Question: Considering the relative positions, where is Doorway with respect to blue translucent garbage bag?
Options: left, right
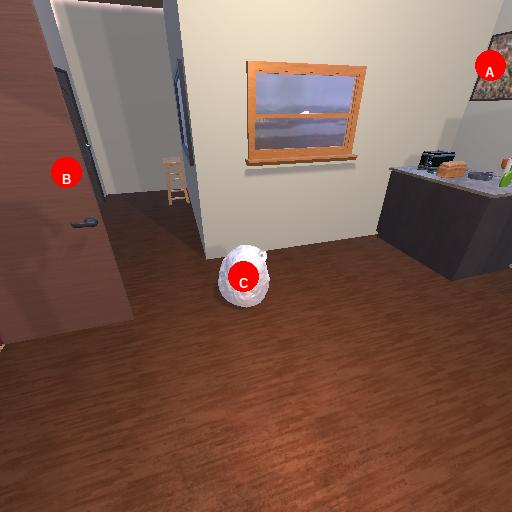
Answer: left